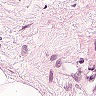
Metastatic tissue present: no